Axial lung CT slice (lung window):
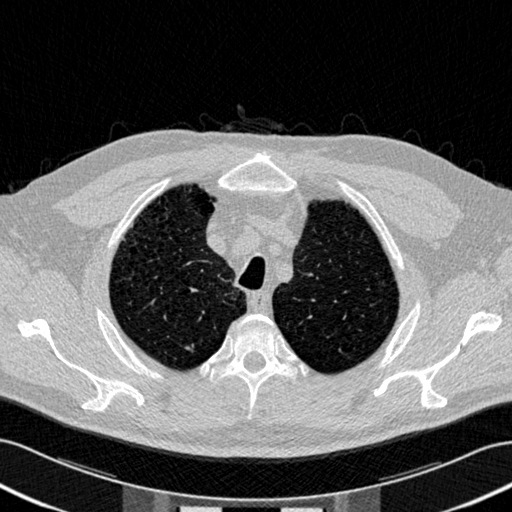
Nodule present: no